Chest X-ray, PA view. Patient: 33 years old, sex F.
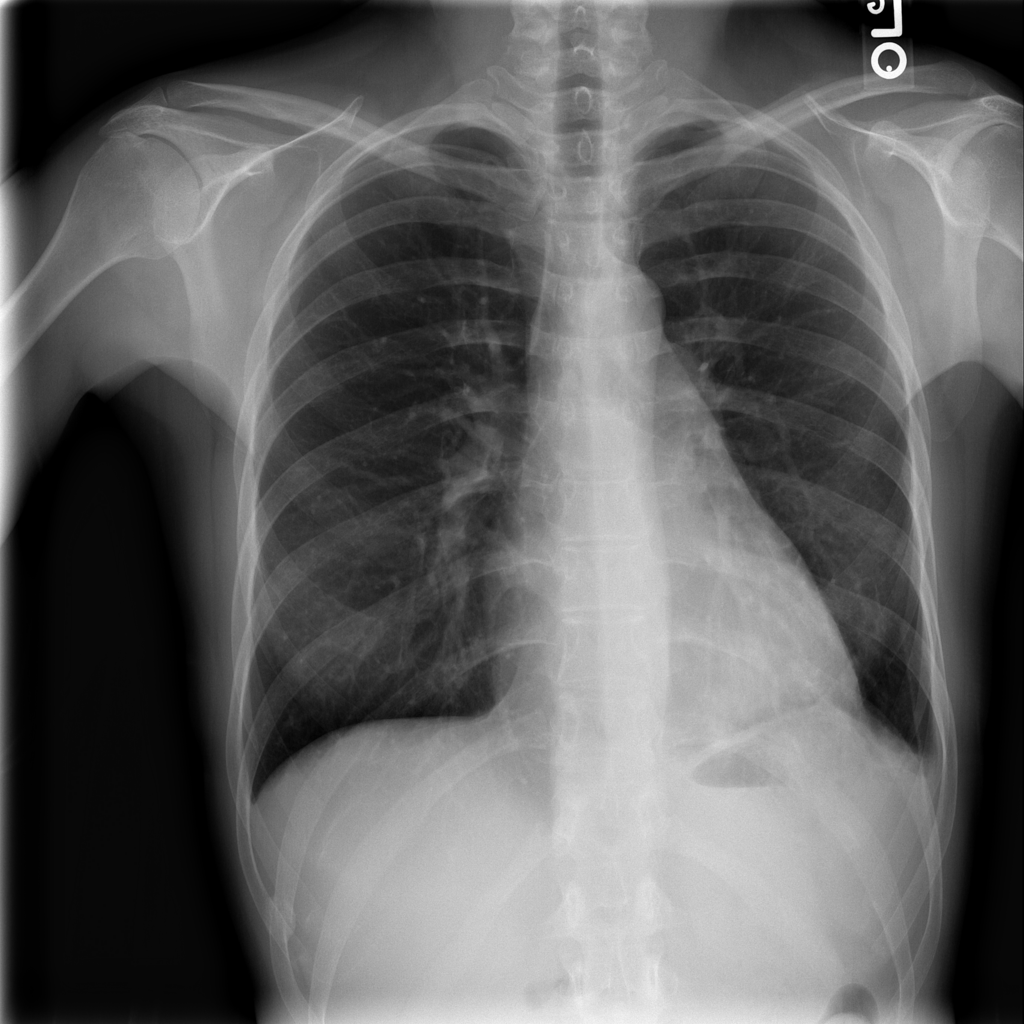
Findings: Pneumonia